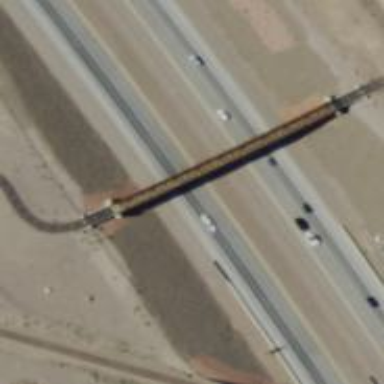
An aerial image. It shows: Path on trestle bridge.